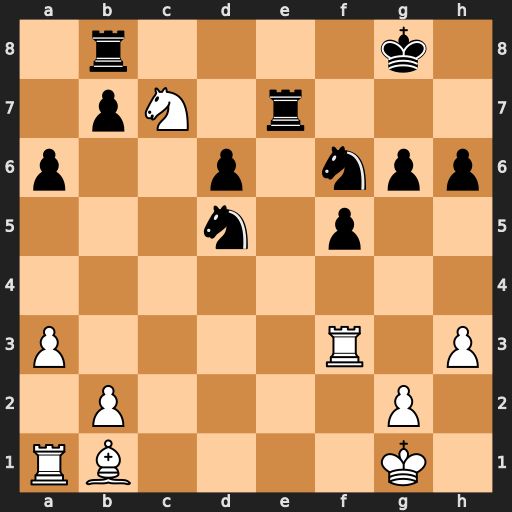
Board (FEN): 1r4k1/1pN1r3/p2p1npp/3n1p2/8/P4R1P/1P4P1/RB4K1
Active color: w
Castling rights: -
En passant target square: -
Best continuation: Nxd5 Nxd5 Ba2